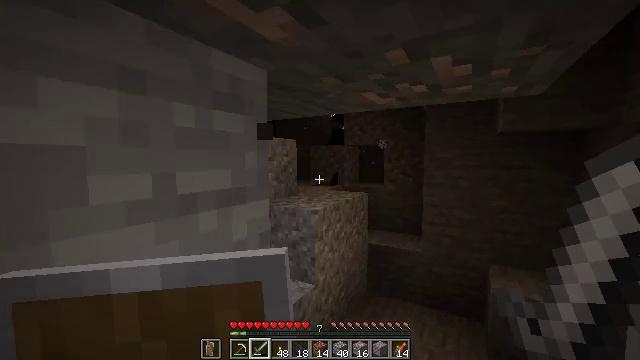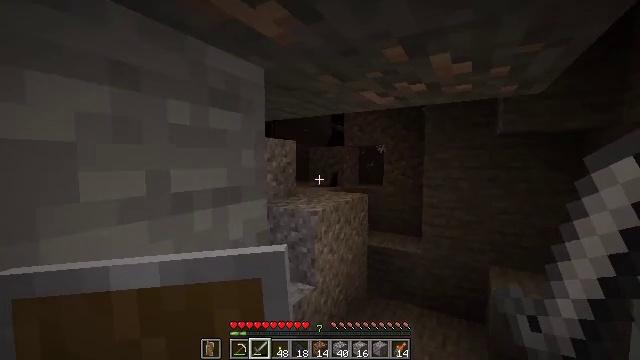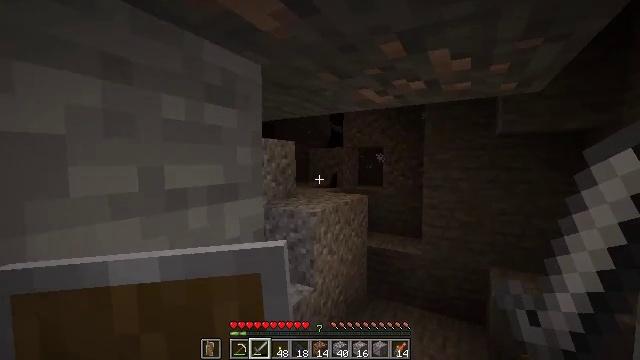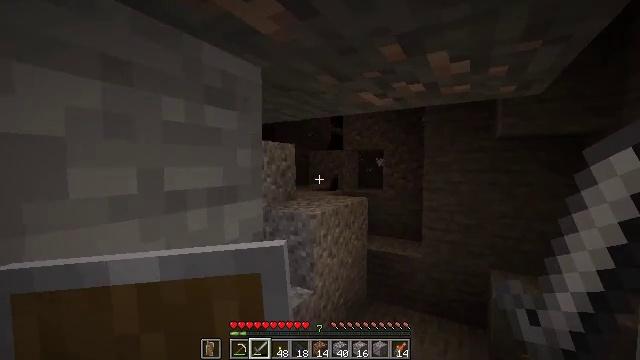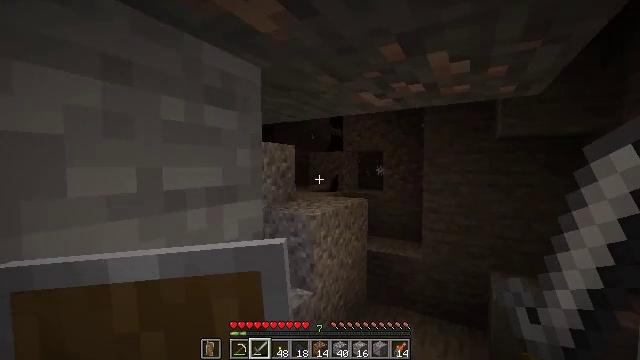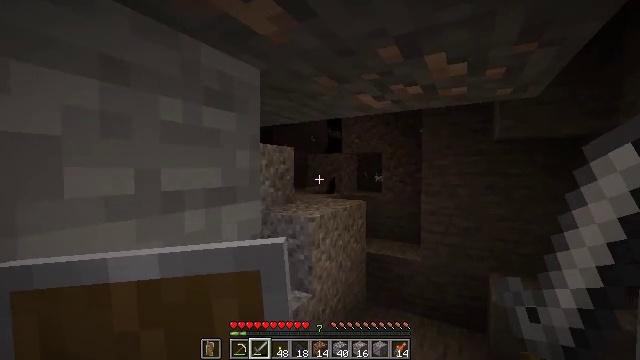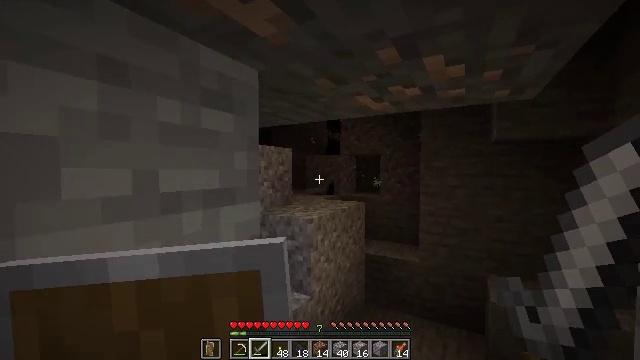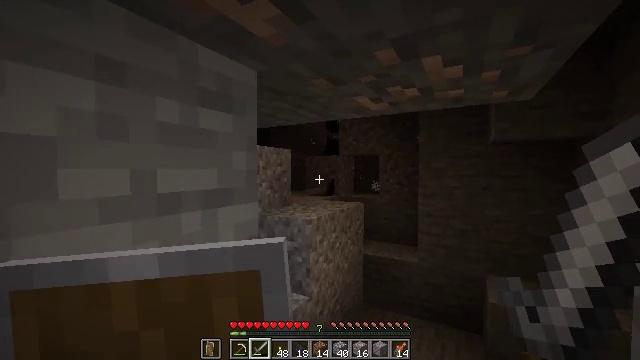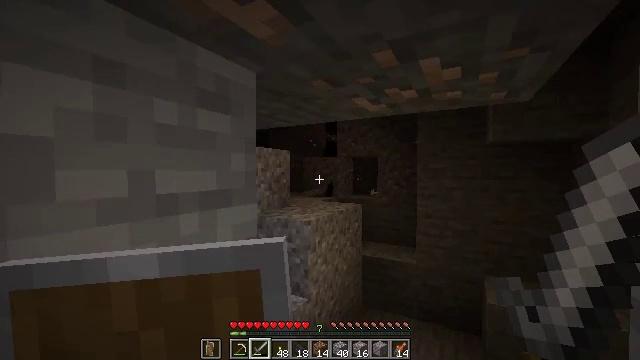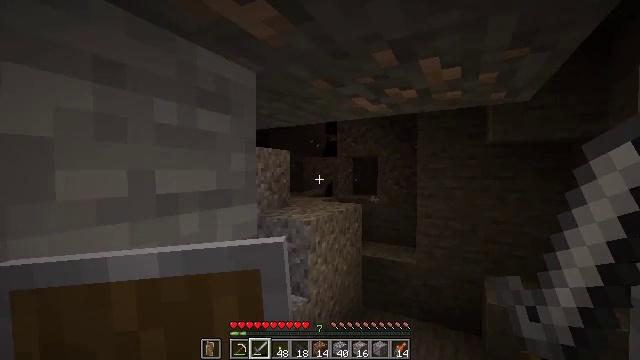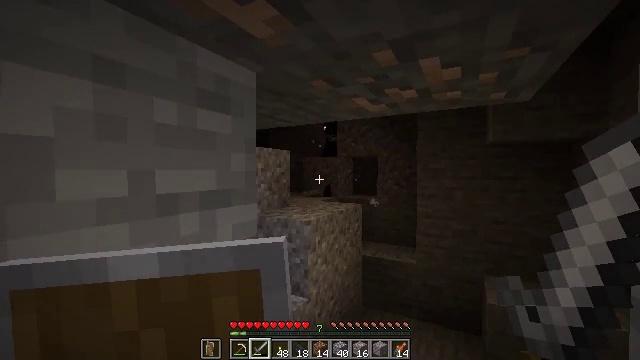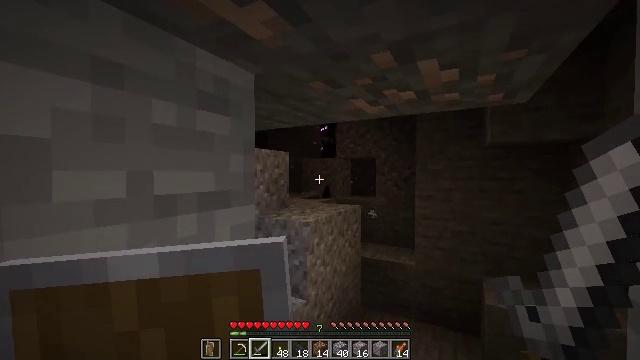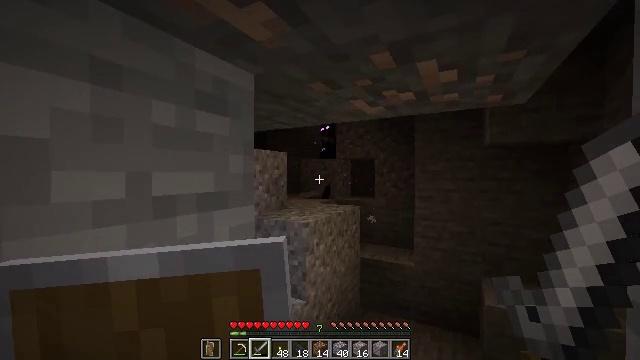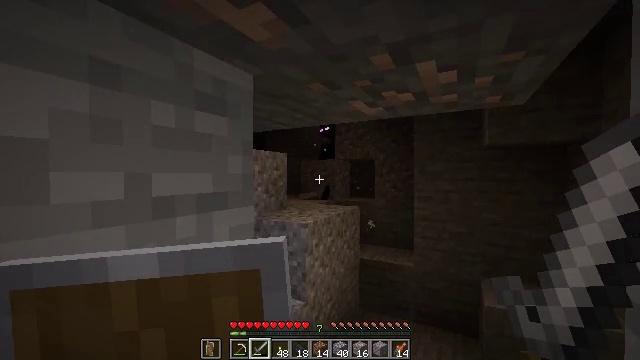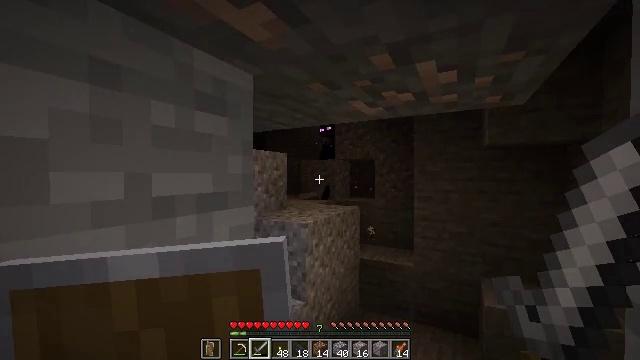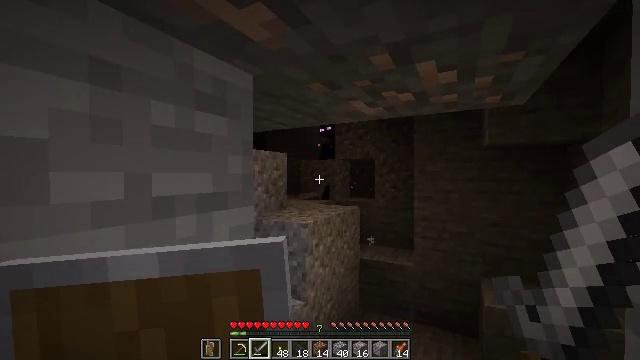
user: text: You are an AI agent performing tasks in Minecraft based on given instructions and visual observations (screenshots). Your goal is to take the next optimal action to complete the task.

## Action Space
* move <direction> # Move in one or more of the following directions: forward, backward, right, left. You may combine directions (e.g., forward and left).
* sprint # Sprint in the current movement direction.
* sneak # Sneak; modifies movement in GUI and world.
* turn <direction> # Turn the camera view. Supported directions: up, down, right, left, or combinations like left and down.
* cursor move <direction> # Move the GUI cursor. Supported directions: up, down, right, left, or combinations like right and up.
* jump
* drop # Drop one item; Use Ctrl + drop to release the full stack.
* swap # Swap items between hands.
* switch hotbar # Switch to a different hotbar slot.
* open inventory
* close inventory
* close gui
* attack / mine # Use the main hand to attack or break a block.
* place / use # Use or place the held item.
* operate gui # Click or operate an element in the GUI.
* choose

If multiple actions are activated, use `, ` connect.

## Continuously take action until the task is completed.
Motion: motion action
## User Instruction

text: Gather gravel by digging.
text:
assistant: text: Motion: no_op
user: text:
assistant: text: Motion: no_op
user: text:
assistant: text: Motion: no_op
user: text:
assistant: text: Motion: no_op
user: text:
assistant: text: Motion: no_op
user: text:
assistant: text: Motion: no_op
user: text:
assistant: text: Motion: no_op
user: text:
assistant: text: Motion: no_op
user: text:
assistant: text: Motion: no_op
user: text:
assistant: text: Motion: no_op
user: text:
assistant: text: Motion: no_op
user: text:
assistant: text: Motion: no_op
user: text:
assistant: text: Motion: no_op
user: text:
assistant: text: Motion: no_op
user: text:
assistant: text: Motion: no_op
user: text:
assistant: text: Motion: no_op
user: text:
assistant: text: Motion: no_op
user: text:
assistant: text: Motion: no_op
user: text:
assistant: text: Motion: no_op
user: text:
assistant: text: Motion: no_op
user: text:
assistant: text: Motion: move back
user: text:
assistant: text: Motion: move back
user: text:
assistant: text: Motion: move back
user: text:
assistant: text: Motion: move back
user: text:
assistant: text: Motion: move back, turn right and down
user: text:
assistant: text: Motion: move back, turn right and down
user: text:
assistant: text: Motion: move back, turn right and down
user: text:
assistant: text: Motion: move back, turn right
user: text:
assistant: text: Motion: move back
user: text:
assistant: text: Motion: move back